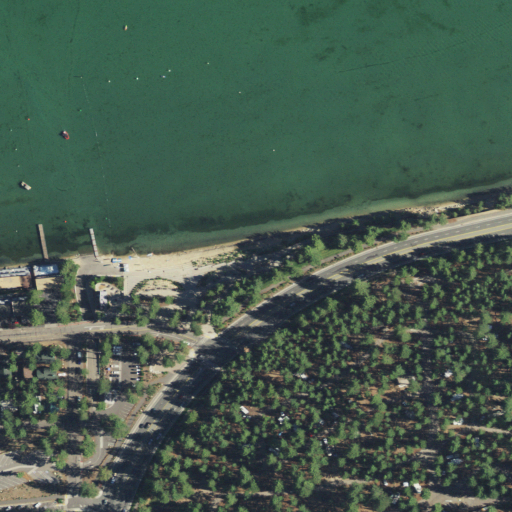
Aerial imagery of beach in California named El Dorado Beach containing open water, low intensity development, medium intensity development, open development, and high intensity development